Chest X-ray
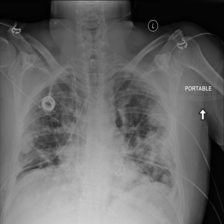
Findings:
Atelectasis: negative
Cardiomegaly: negative
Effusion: negative
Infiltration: negative
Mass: positive
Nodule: negative
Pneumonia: negative
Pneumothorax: positive
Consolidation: negative
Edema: negative
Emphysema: negative
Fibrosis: negative
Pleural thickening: negative
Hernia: negative